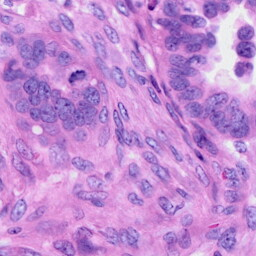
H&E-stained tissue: Ovarian